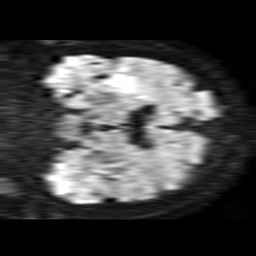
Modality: TRACE
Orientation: coronal
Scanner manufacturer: philips
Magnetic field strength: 1.5 T
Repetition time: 3.659 s
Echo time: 0.06922 s